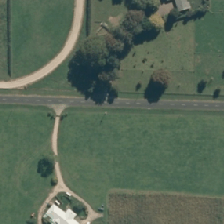
Land cover: shortrotation_cropland